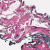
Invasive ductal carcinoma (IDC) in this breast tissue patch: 0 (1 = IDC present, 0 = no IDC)